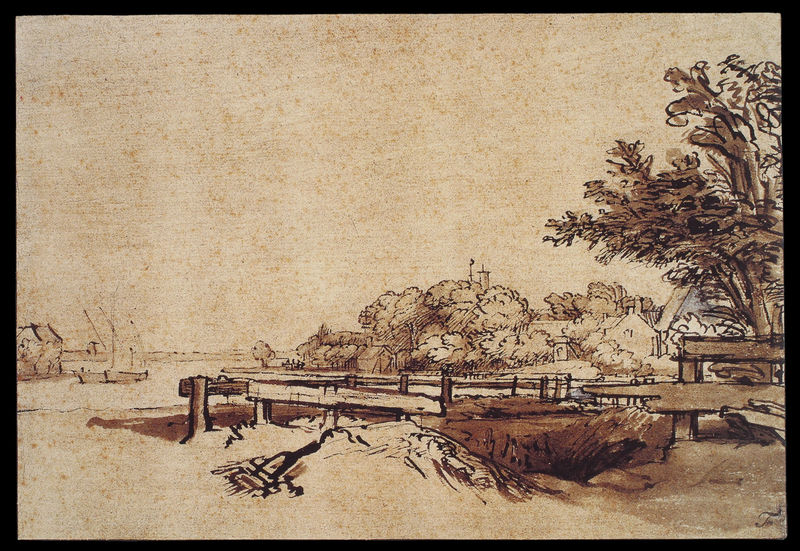
Titel: Landschaft: die Biegung der Amstel am Kostverloren House, mit einem Schützengraben im Vordergrund
Künstler: Harmensz van Rijn Rembrandt
Institution: London, British Museum
Schlagwörter: baum, meer, schatten, wasser, bäume, fluss, landschaft, see, stadt, ufer, äste, braun, hell, zeichnung, gebäude, haus, zaun, erde, horizont, häuser, hügel, brücke, gebüsch, pflanzen, bauern, boot, boote, turm, schiffe, segel, dorf, farbe, hof, zäune, bank, sepia, grube, masten, flus, steg, bretter, tusche, loch, koloriert, himme, lanschaft, graben, erdhaufen, grabe, haus+